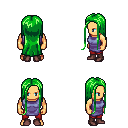
a pixel art fantasy rpg character, male body template, human, tanned skin, chain tabard jacket, red pants, green extra-long hairstyle, maroon shoes, four views (front, back, left, right), 2x2 character sprite sheet, small pixel art, hard edges, no anti-aliasing